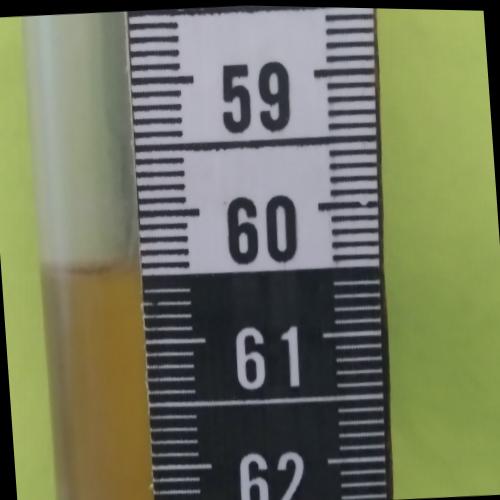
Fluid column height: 60.4 cm